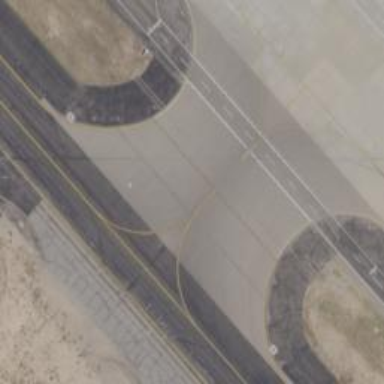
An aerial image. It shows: Image of taxiway at airport.